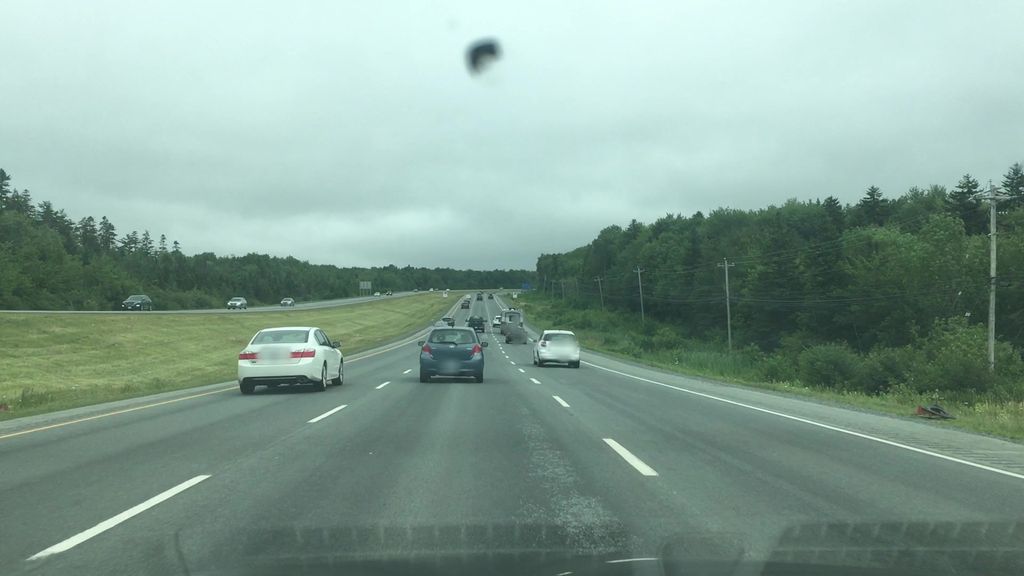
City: halifax